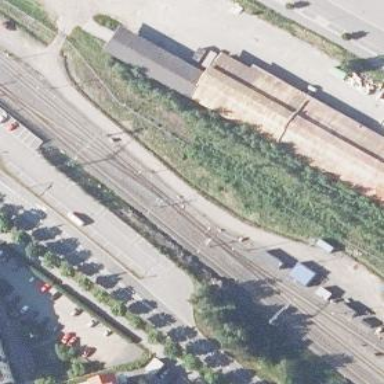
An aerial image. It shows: Railway track with electrified contact lines. This is siding track.